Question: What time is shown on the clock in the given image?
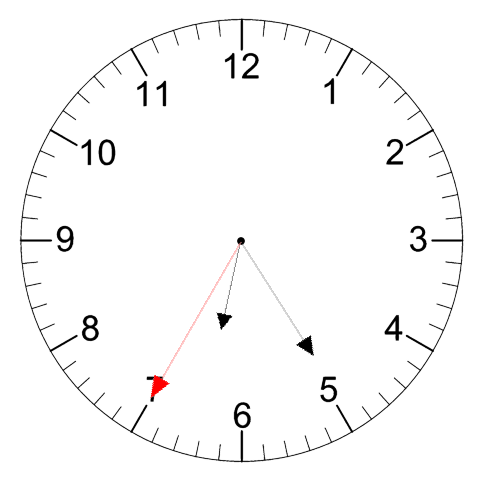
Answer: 06:24:35